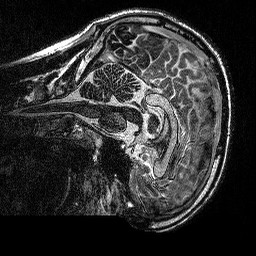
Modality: MP2RAGE
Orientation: sagittal
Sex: male
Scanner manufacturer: siemens
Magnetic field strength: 3 T
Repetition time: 5 s
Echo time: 0.00292 s